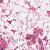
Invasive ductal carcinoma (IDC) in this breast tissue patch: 0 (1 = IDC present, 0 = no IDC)